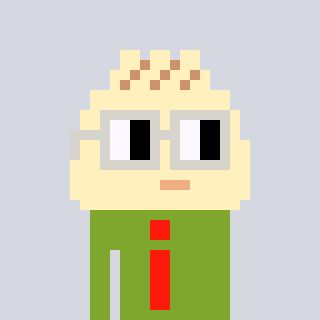
a pixel art character with square light gray glasses, a porkbao-shaped head and a slimegreen-colored body on a cool background